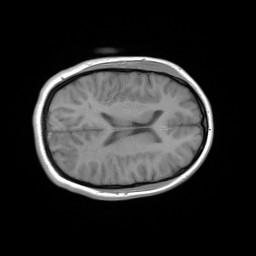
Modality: FLASH
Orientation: axial
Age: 22
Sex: female
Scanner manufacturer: siemens
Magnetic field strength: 3 T
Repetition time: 0.245 s
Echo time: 0.0026 s